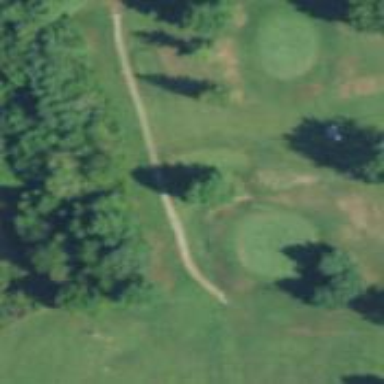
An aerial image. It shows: Path for both roads and golfers.